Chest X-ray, PA view. Patient: 54 years old, sex M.
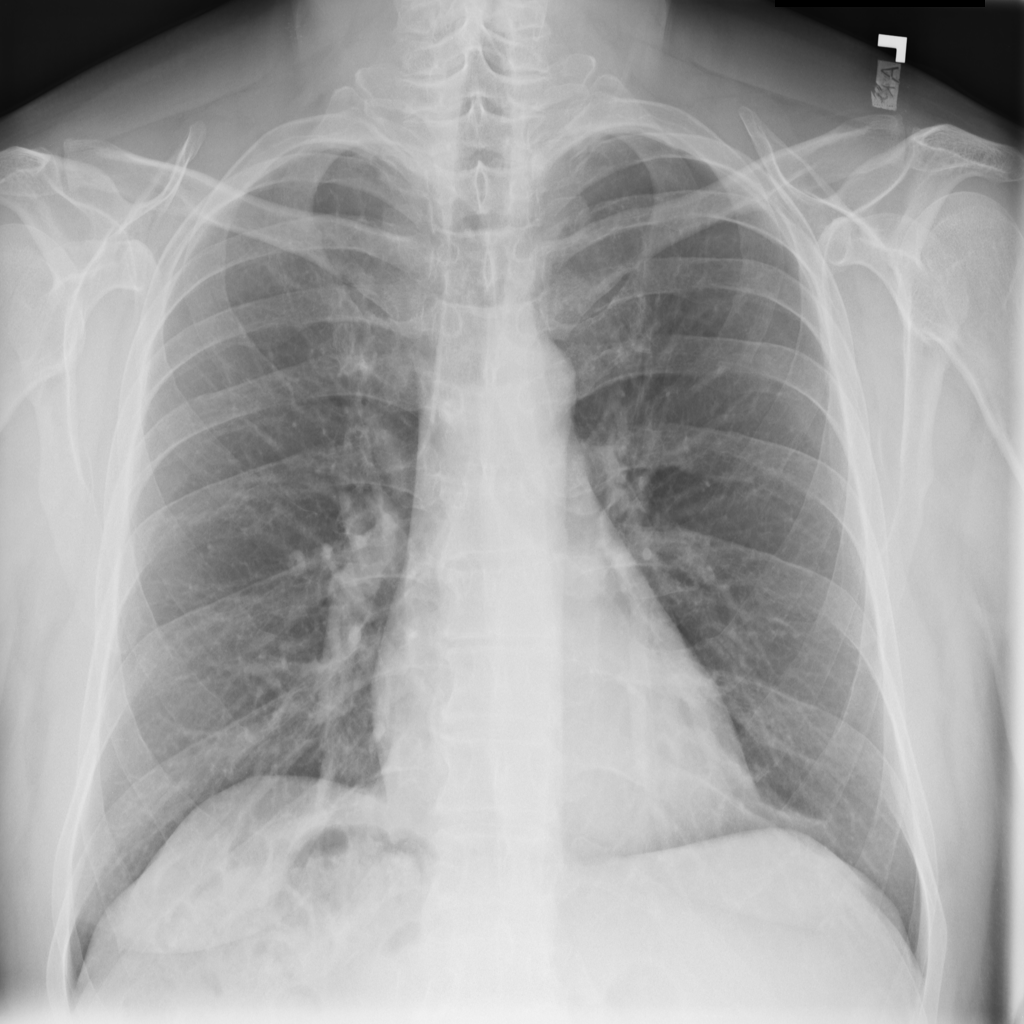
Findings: No Finding